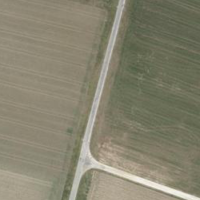
EUNIS habitat code: 52
Species observed at this site:
Milvus milvus